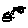
Label: cat